Question: How can I make the background cover? In this case, I'm using Bootstrap 4. You can see my CSS for the background image below:
'''
<div id="form_wrapper" style="background-image:url('img/bg.png');margin: 0; display: flex; align-items: center; justify-content: center; background-size: 100% auto;">
'''

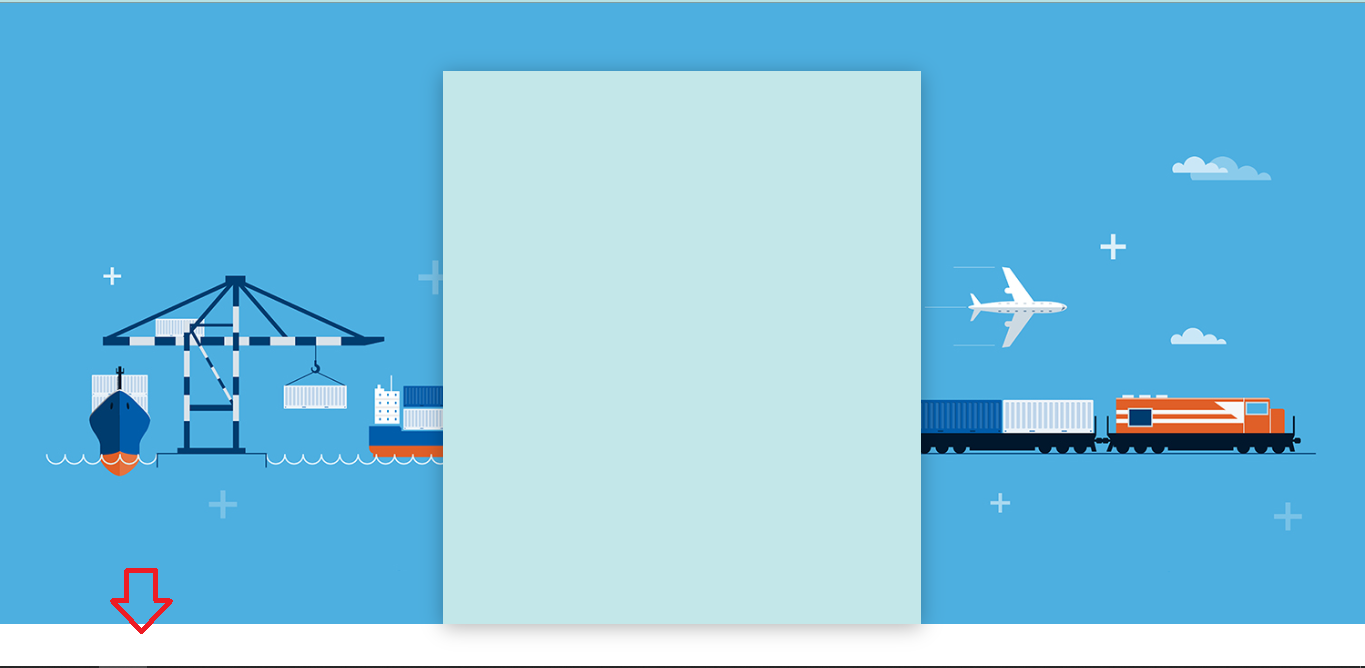
Answer: Use this
'''
height: 100vh;
background-size: cover;
'''